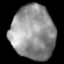
Tissue: lung
Cell type: Epithelial cells
Senescence score: 0.1791
Nuclear area (px): 2296
Mean DAPI intensity: 146.186